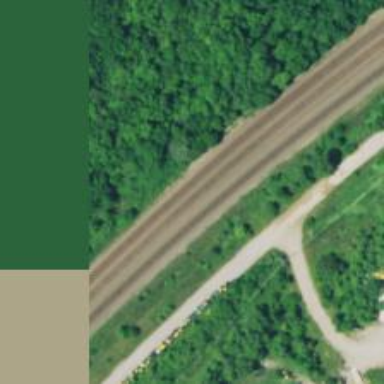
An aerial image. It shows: Railway line running on embankment.